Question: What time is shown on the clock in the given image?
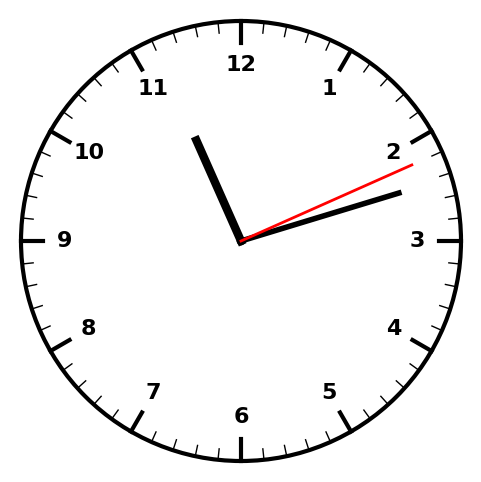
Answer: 11:12:11